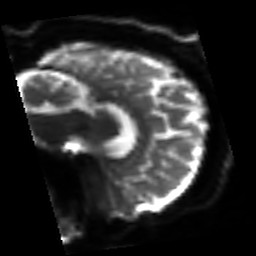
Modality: sbref
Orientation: sagittal
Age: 42
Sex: male
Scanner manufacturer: siemens
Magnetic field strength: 3 T
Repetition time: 3.2 s
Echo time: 0.081 s